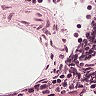
Metastatic tissue present: no